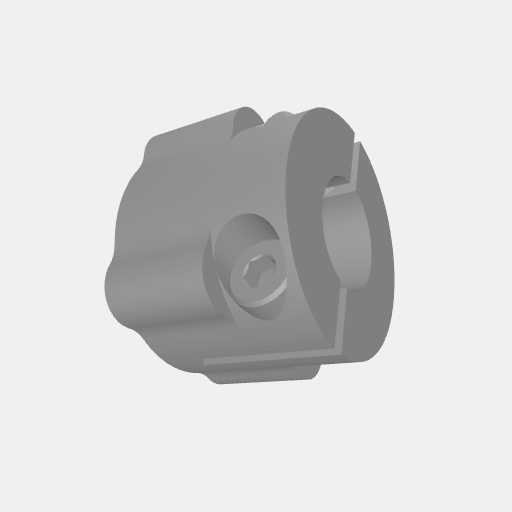
Part: HyperHub12ID